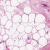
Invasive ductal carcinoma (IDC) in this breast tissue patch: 0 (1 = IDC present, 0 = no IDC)